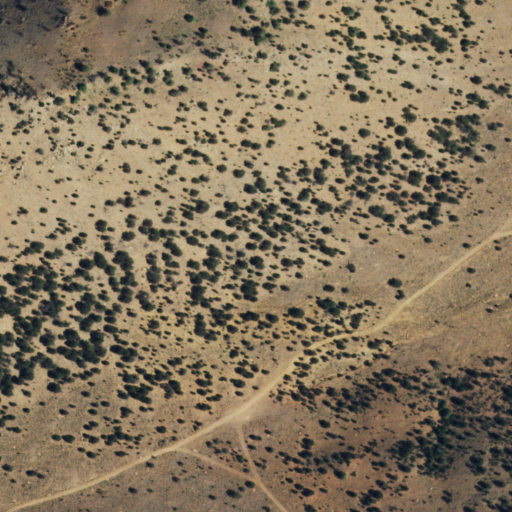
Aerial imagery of mountain in Colorado named Clayton Cone containing shrub, grassland, and evergreen forest